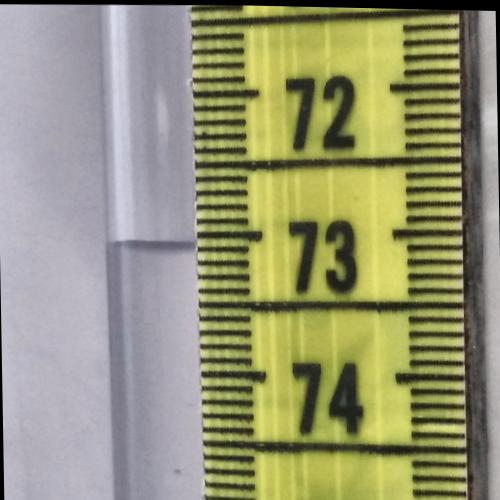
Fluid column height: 73.1 cm